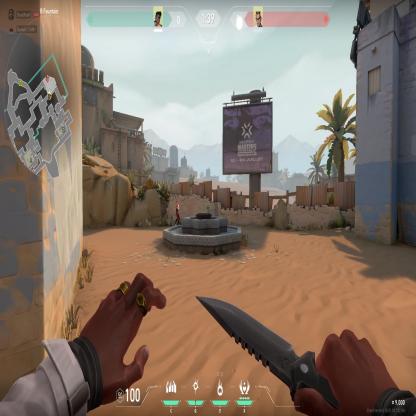
Label: enemy